Group 1:
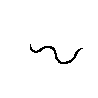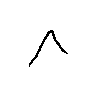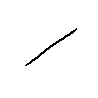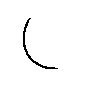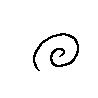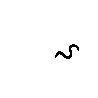
Group 2:
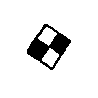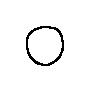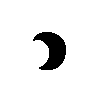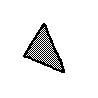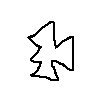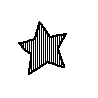
Rule separating the two groups: 1-D curve vs. 2-D shape.
Concepts: dimensionality
Author: Aaron David Fairbanks